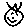
Label: smiley face